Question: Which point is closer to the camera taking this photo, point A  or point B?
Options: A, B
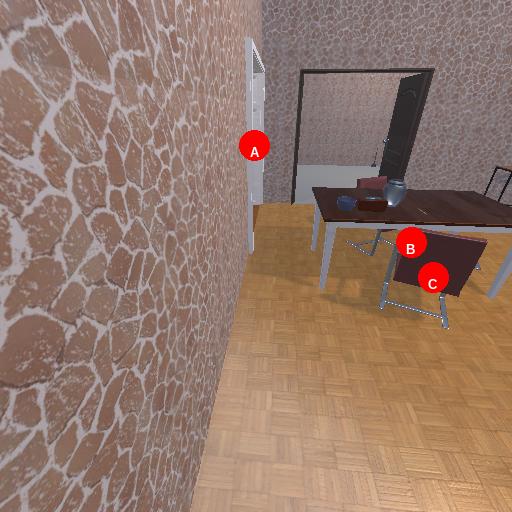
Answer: A